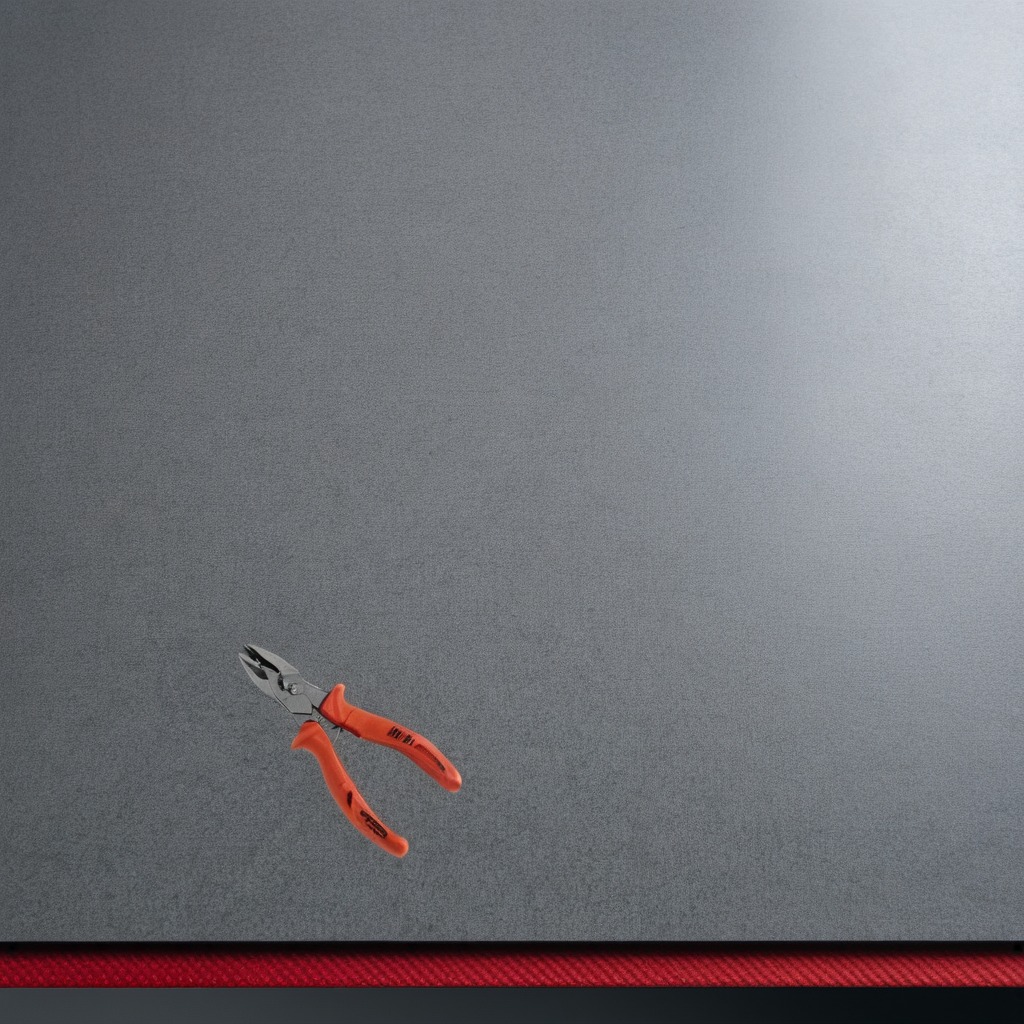
A plier is lying on a clean granite tabletop covered with a red rubber mat inside a workshop under bright overhead lighting crisp shadows high clarity worn but beneath the mat.